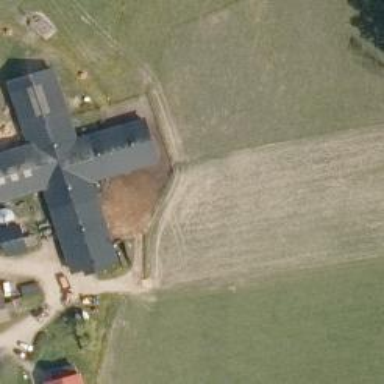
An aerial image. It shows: Agricultural building used as cowshed.